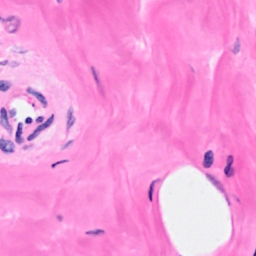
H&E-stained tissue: Breast